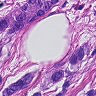
Metastatic tissue present: yes